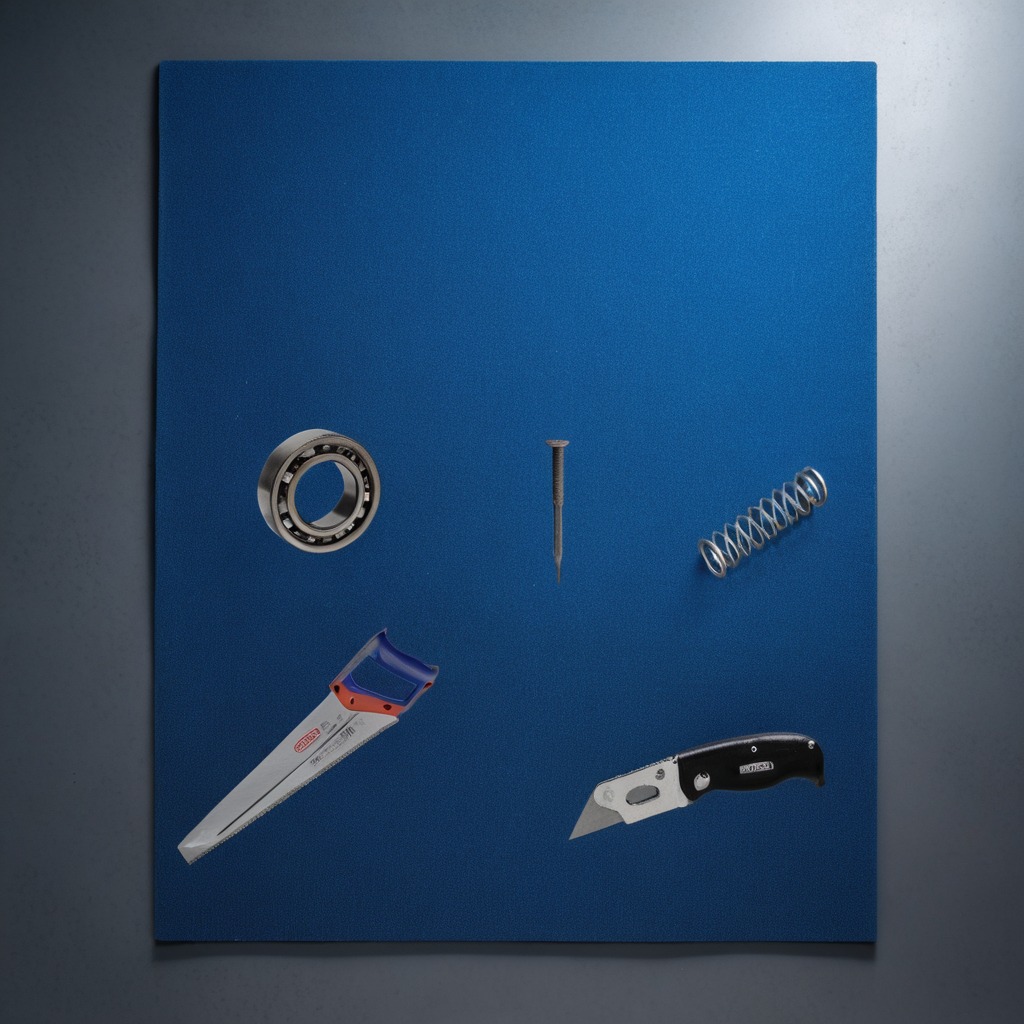
A ball bearing, a utility knife, an iron nail, a coiled metal spring, and a metal saw are lying on the granite tabletop.